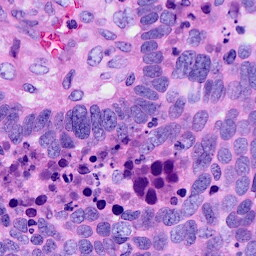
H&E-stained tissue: Ovarian